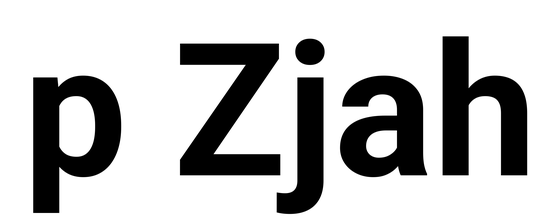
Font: Roboto_Bold